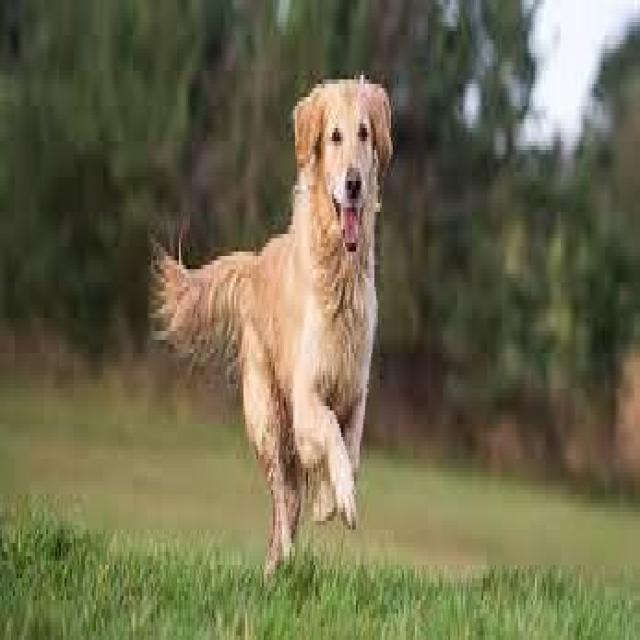
Healthy canine skin — no visible lesions, inflammation, or abnormalities. The skin and coat appear normal.